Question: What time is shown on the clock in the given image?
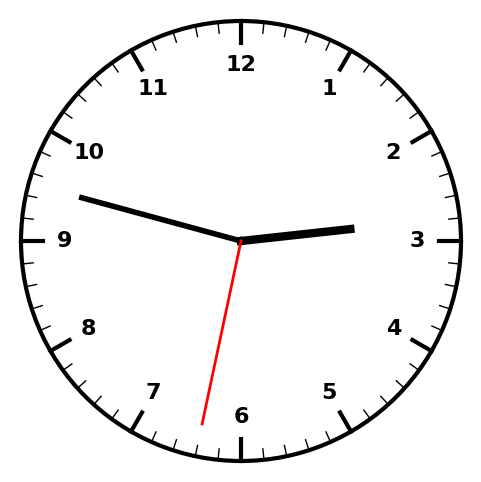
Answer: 02:47:32